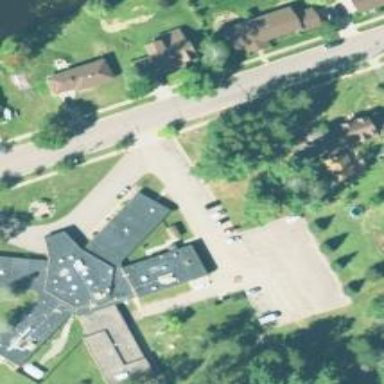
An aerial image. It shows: Nursing home located within hospital building.